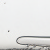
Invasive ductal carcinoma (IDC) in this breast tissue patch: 0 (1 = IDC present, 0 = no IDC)